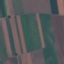
Land use / land cover class: AnnualCrop